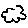
Label: cloud